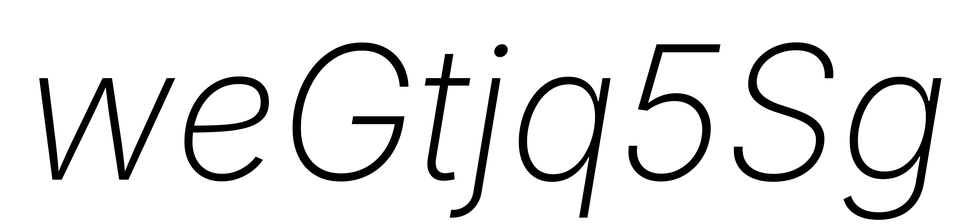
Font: Inter-Italic_ExtraLight_Italic